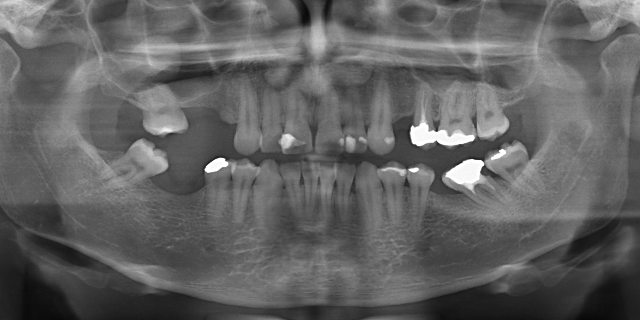
adult